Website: crate-barrel
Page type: payment
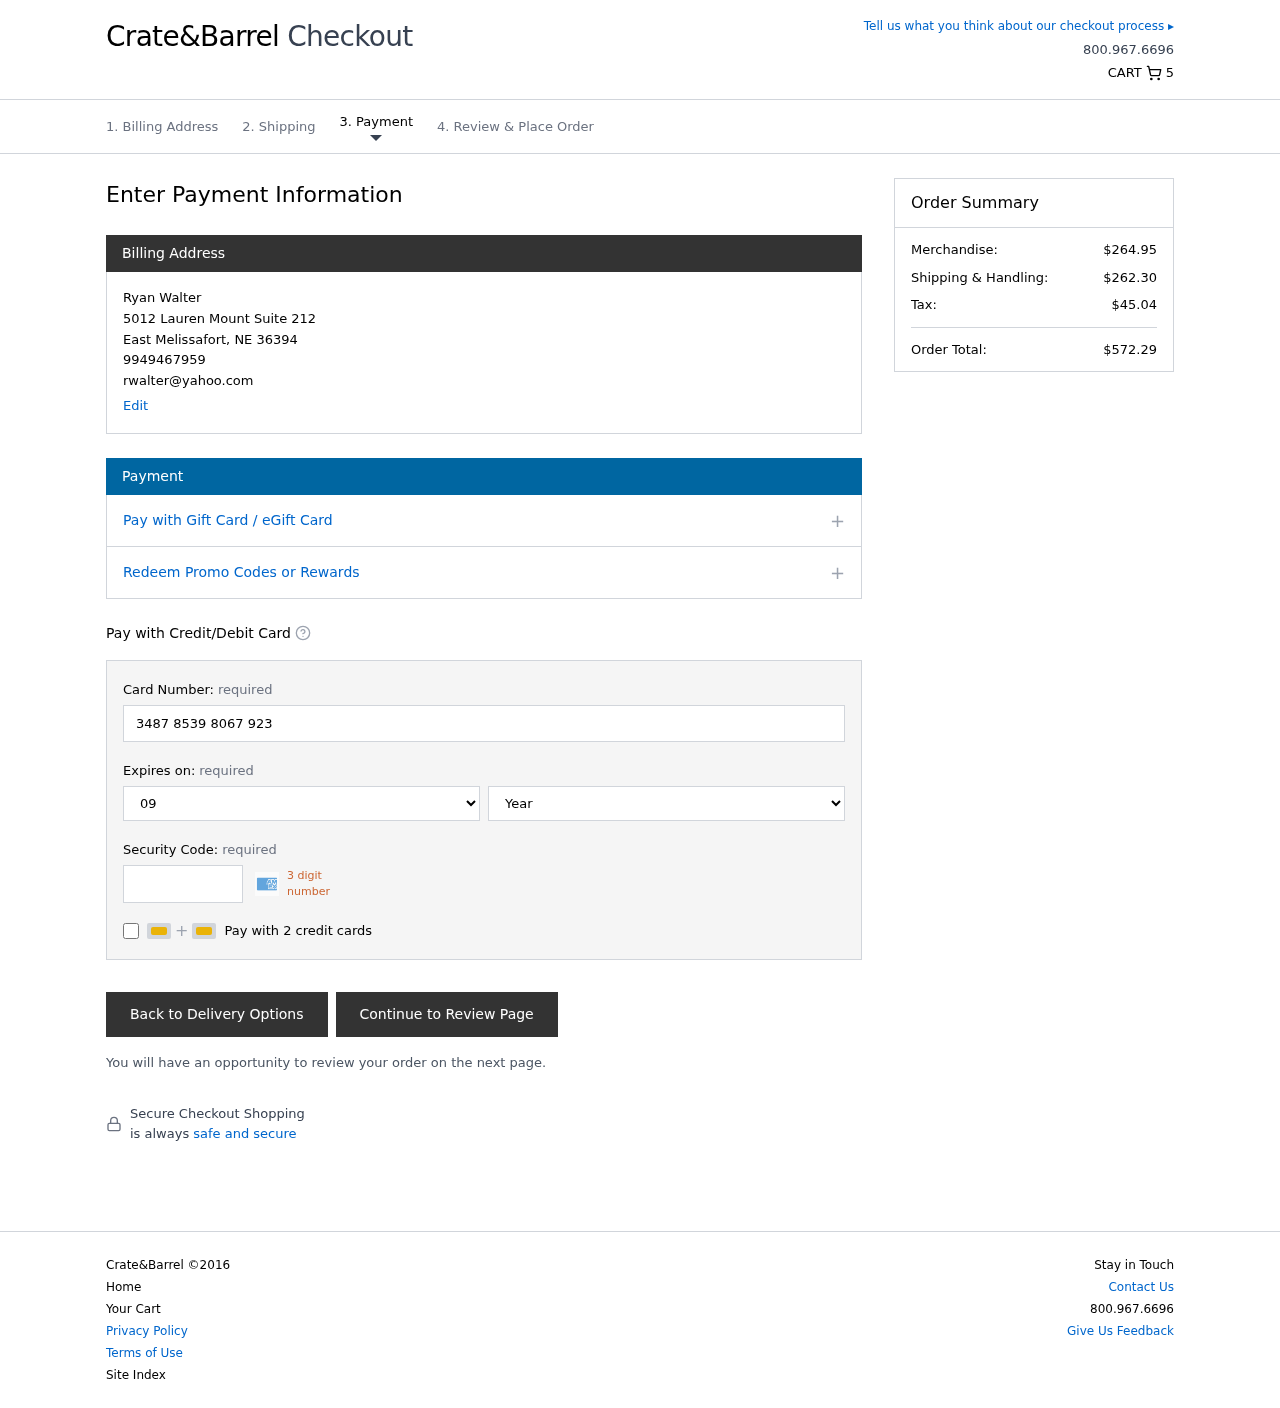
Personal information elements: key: PII_CARD_CVV
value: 4819
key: PII_CARD_EXPIRY_MONTH
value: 09
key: PII_CARD_EXPIRY_YEAR
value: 30
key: PII_CARD_NUMBER
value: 3487 8539 8067 923
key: PII_CITY
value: East Melissafort
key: PII_EMAIL
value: rwalter@yahoo.com
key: PII_FULLNAME
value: Ryan Walter
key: PII_PHONE
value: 9949467959
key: PII_POSTCODE
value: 36394
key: PII_STATE_ABBR
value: NE
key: PII_STREET
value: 5012 Lauren Mount Suite 212
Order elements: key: ORDER_NUM_ITEMS
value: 5
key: ORDER_SUBTOTAL
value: $264.95
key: ORDER_SHIPPING_COST
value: $262.30
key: ORDER_TAX
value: $45.04
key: ORDER_TOTAL
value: $572.29